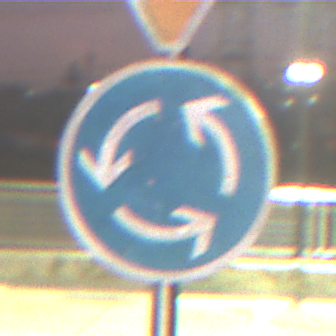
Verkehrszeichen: Kreisverkehr
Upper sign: VorfahrtGewaehren
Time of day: SunriseSunset
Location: Outdoor (Urban)
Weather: PartlyCloudy
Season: NotSpecified
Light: Artificial